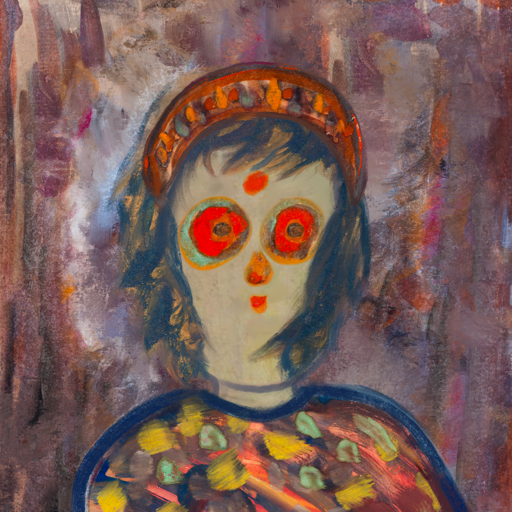
Background: Hypocrite, Head And Neck Front: Hill_Girl, Face Front: Sisters, Bust: Mother_And_Son_Mother, Hair Front: InTheSun, Head Accessory: Hypocrite, Second Necklace: Blank, Necklace: Blank, Baby: Blank